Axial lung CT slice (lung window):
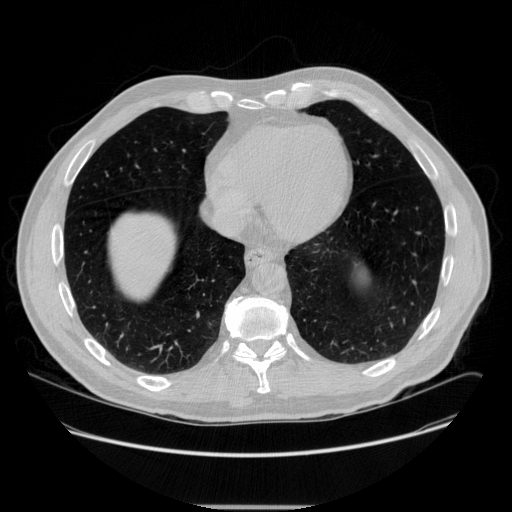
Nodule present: no